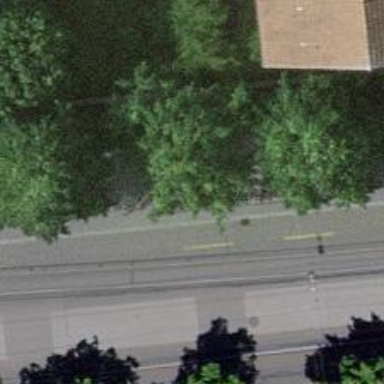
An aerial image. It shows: Bicycle rental facility.